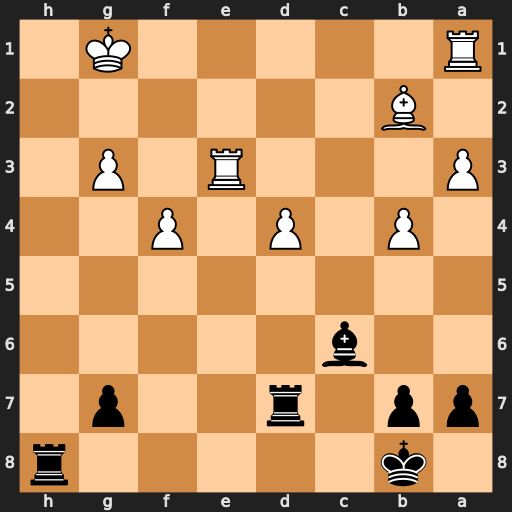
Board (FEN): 1k5r/pp1r2p1/2b5/8/1P1P1P2/P3R1P1/1B6/R5K1
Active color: b
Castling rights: -
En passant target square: -
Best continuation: Rh1+ Kf2 Rh2+ Ke1 Rxb2